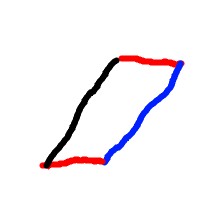
Shape: parallelogram